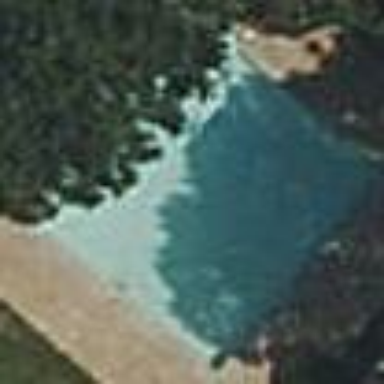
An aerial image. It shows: Swimming pool located in leisure land.